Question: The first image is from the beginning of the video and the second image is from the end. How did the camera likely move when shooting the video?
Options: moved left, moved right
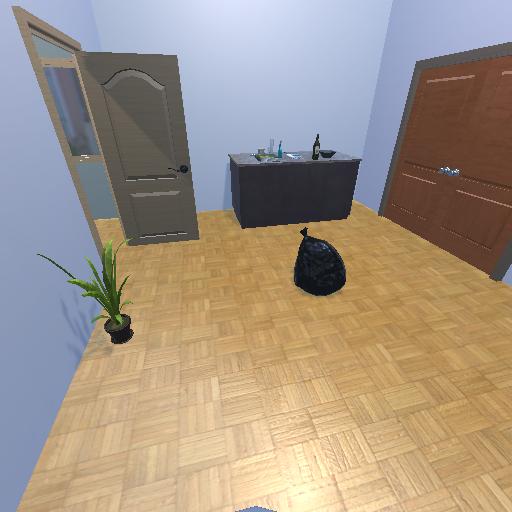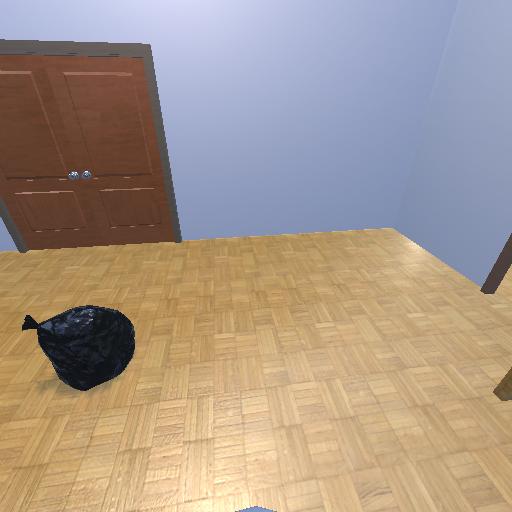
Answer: moved left